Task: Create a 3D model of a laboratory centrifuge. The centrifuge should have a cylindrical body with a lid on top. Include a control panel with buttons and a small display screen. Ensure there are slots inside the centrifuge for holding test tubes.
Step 296:
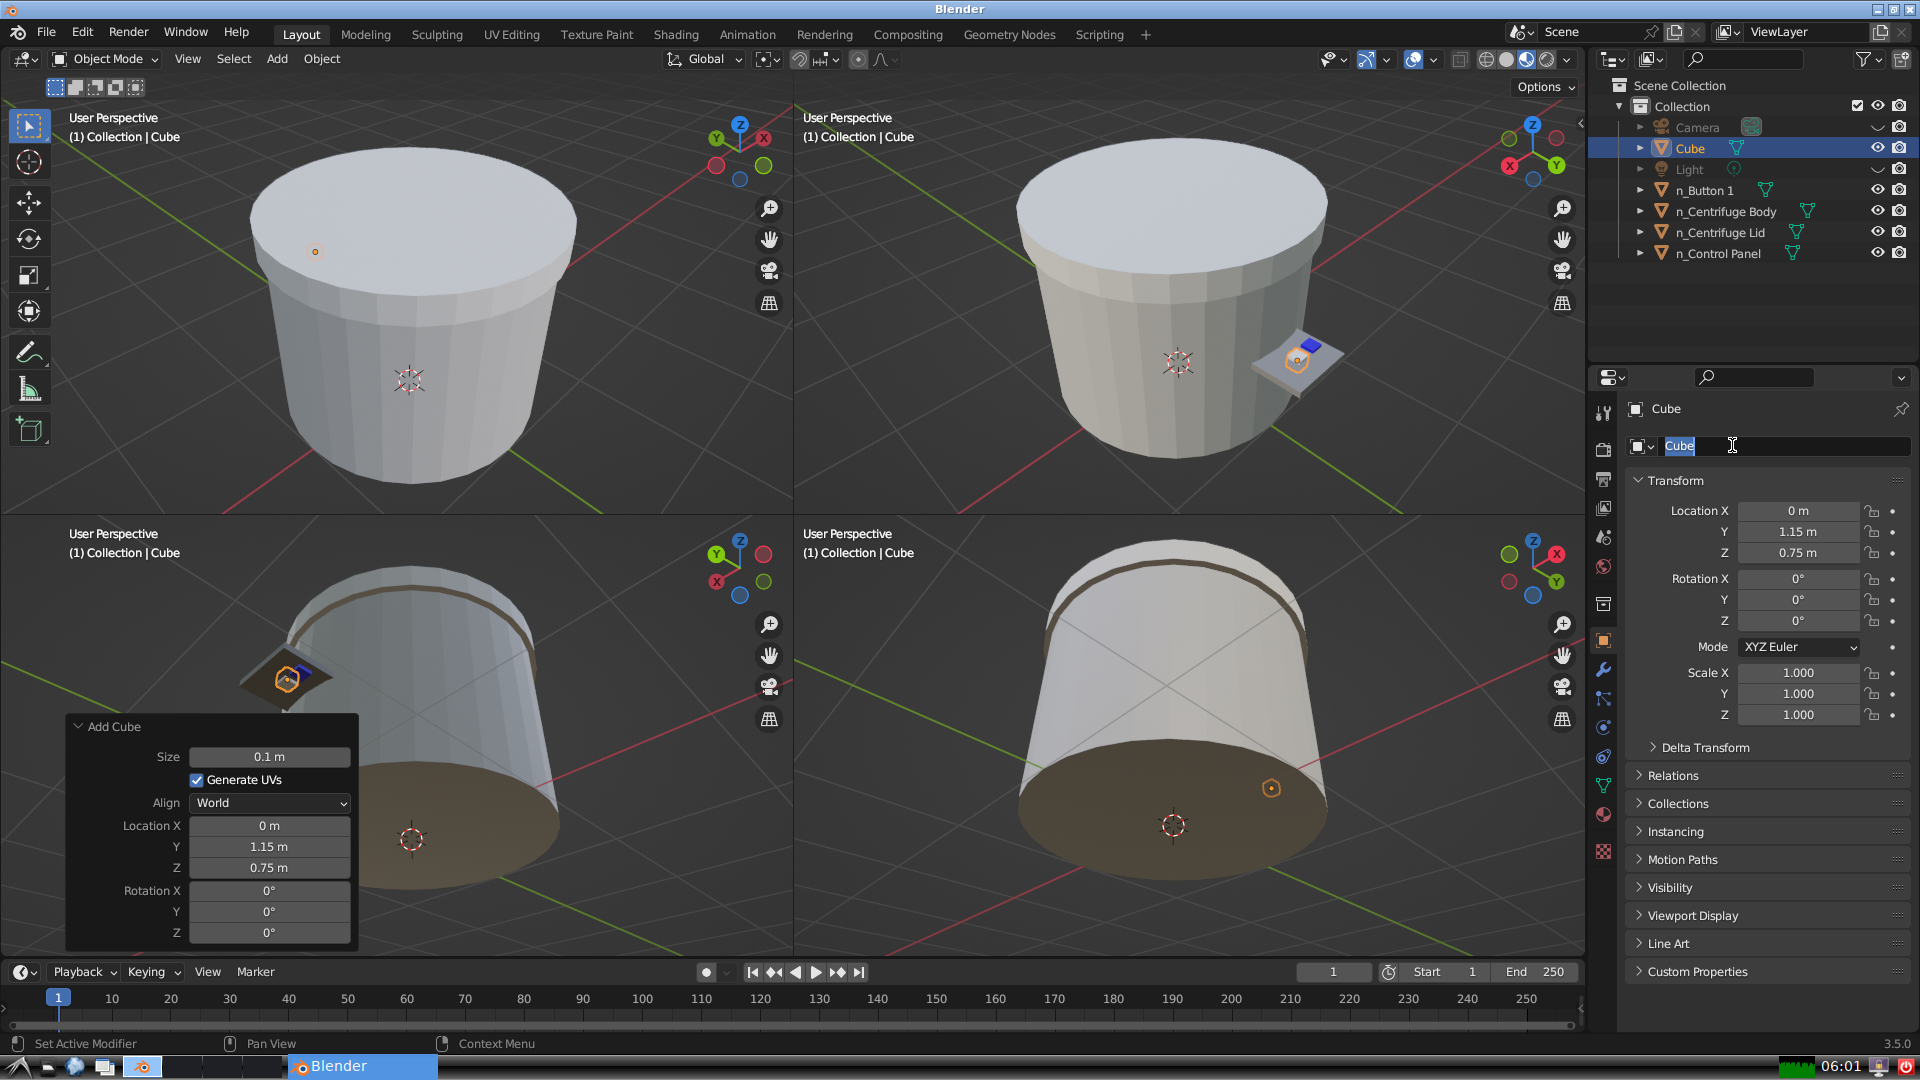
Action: input_text: n_Button 2